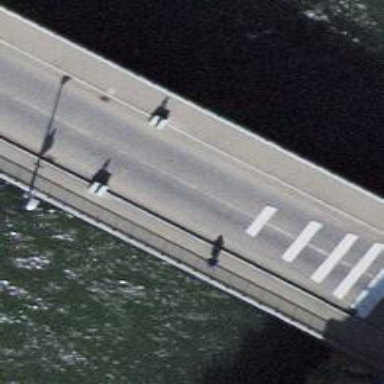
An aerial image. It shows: Bridge over living street with asphalt surface.